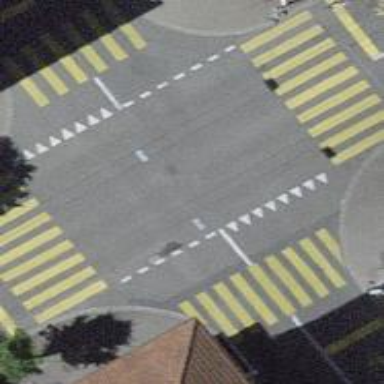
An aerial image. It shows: Road with traffic signals.